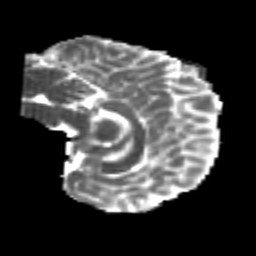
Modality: MD
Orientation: sagittal
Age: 21
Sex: female
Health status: healthy
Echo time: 0.074 s